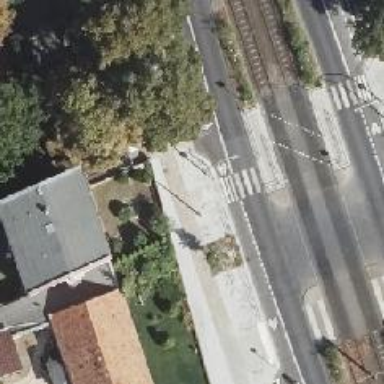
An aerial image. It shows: Zebra crossing with traffic signals and pedestrian island.